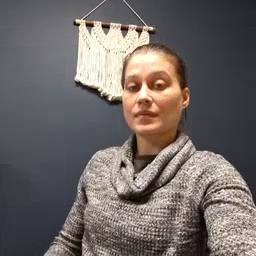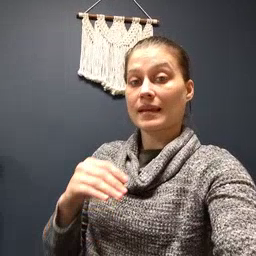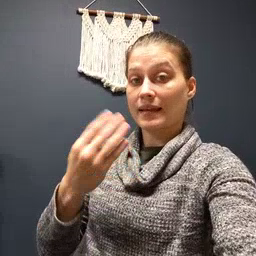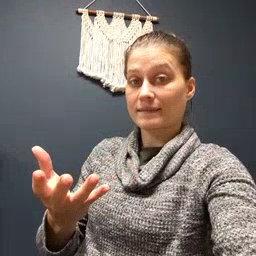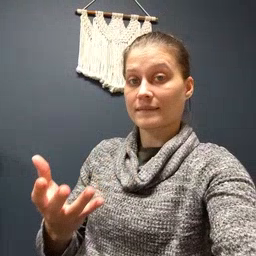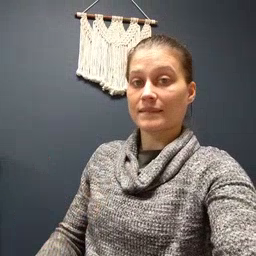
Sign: give